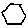
Label: hexagon